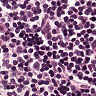
Metastatic tissue present: no